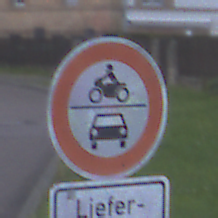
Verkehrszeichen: VerbotKraftfahrzeuge
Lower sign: BesondereFahrzeugeUndTransportgueter5
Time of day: SunriseSunset
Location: Outdoor (Urban)
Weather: PartlyCloudy
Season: NotSpecified
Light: Natural